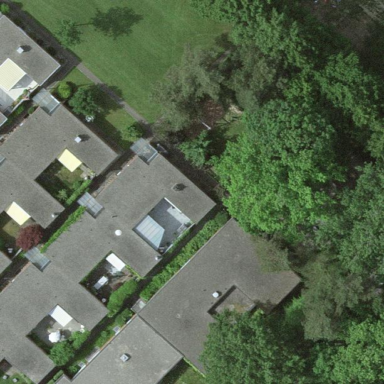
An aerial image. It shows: Terrace building.